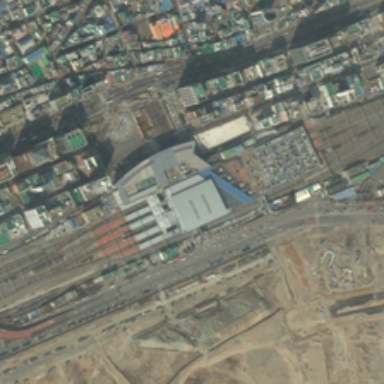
Many buildings and bareland are in two sides of a railway station .